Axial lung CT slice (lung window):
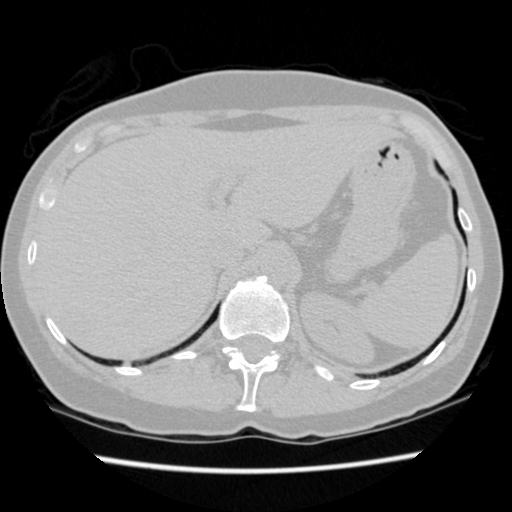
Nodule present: no